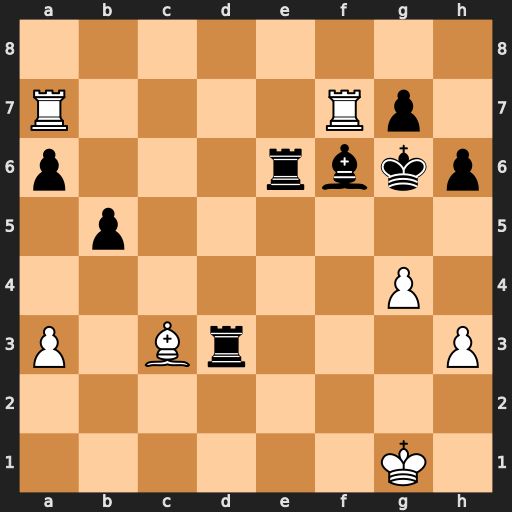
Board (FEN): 8/R4Rp1/p3rbkp/1p6/6P1/P1Br3P/8/6K1
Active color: w
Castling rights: -
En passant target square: -
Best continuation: Rxg7+ Bxg7 Rxg7#